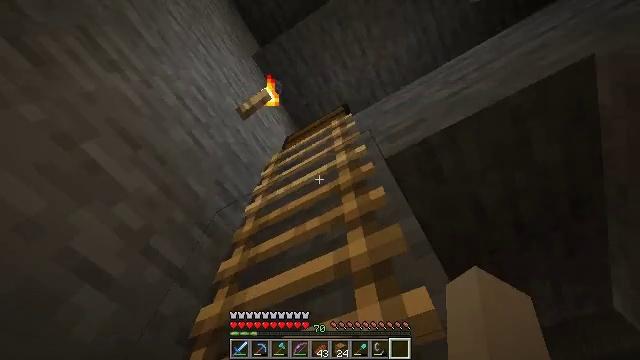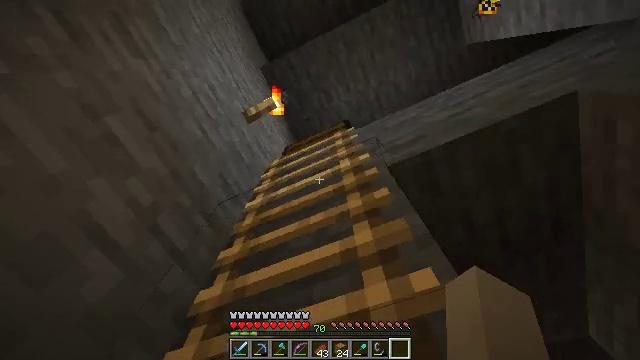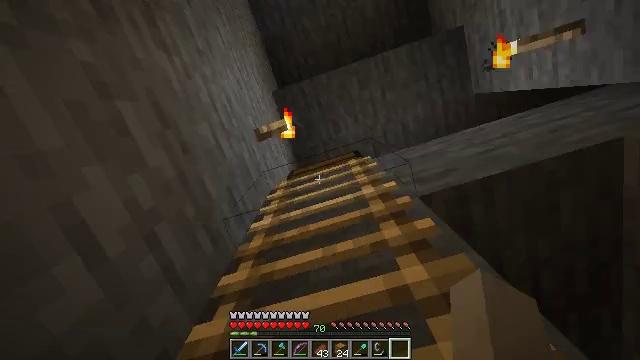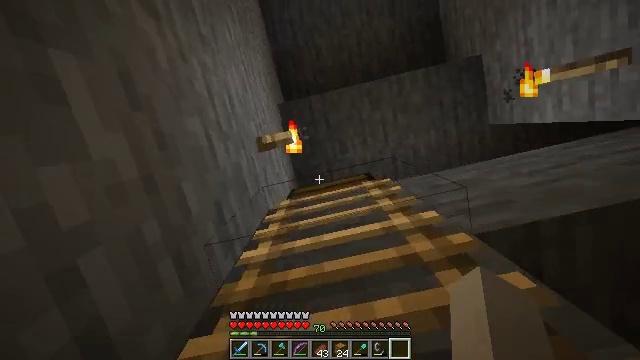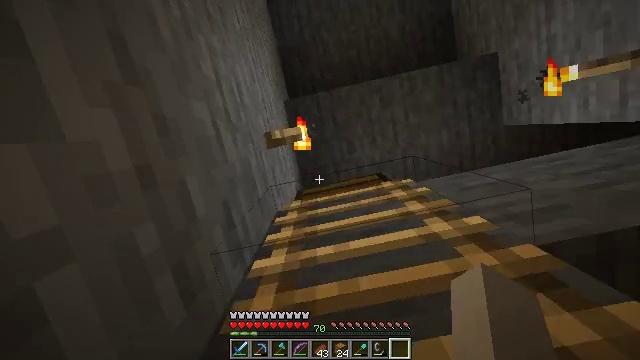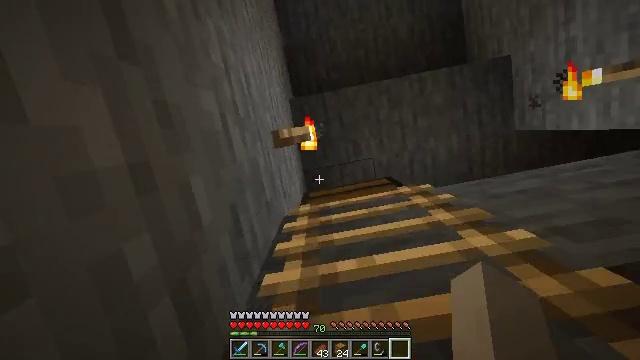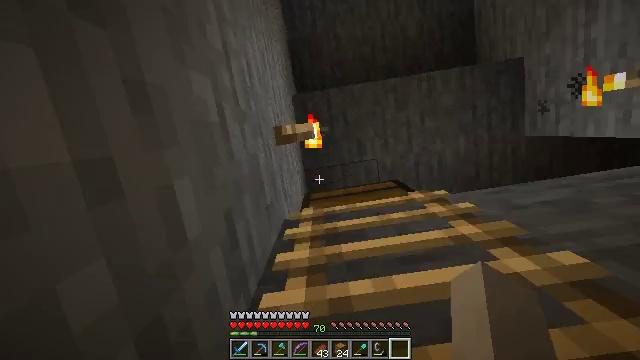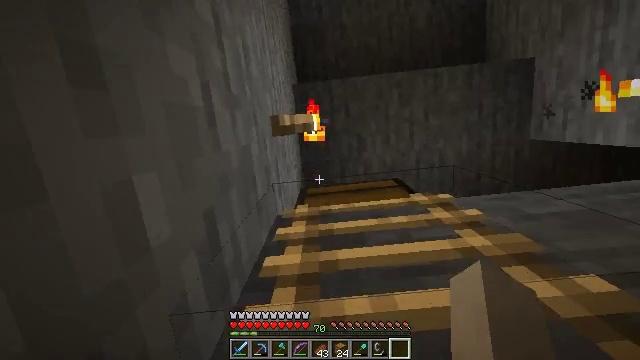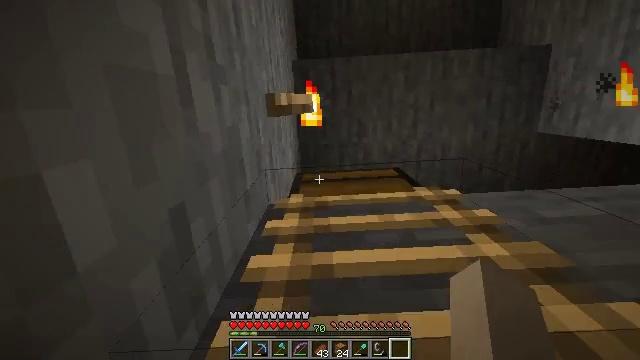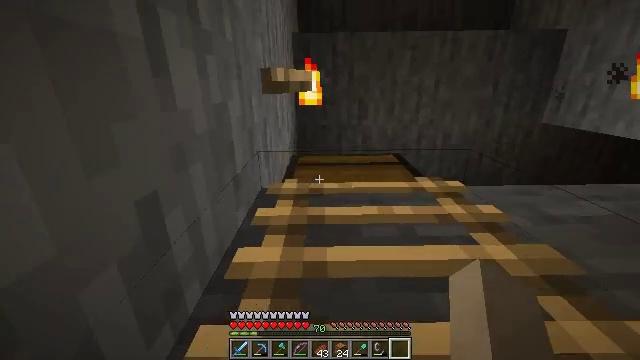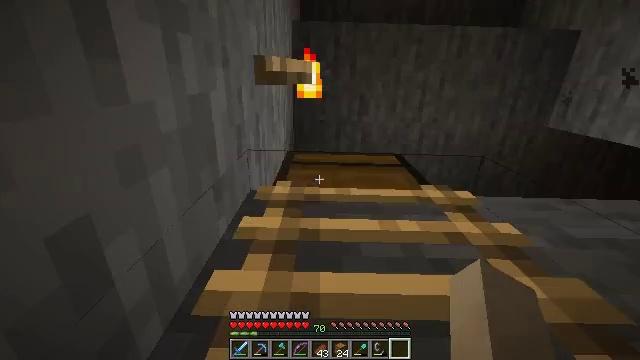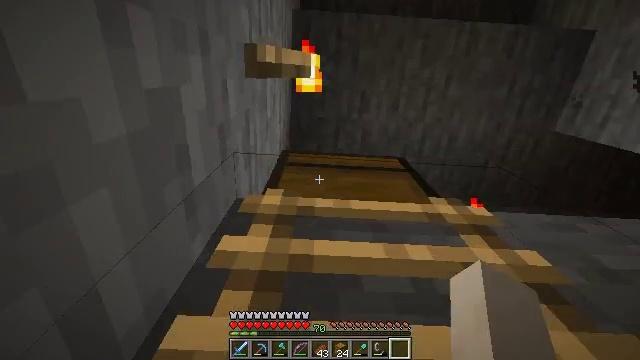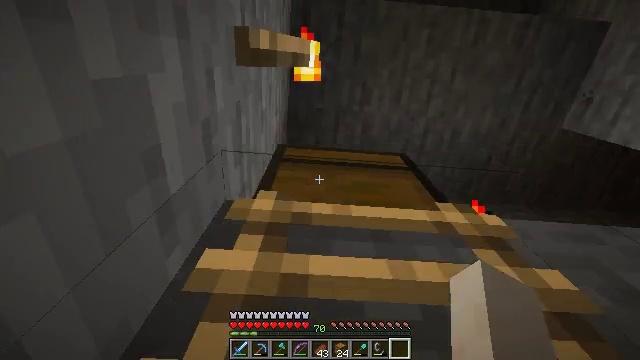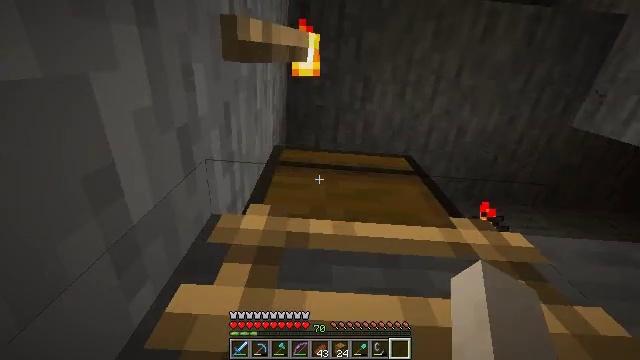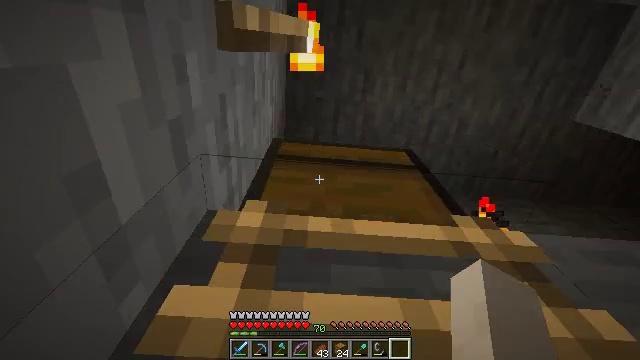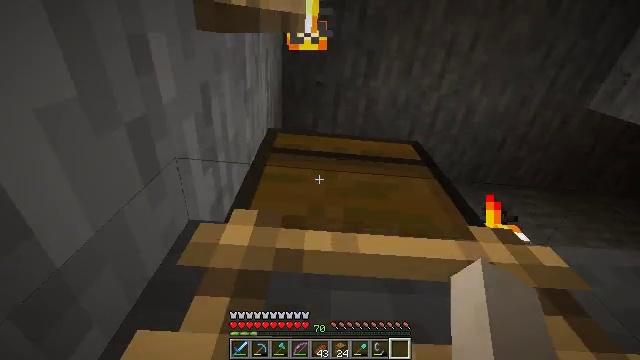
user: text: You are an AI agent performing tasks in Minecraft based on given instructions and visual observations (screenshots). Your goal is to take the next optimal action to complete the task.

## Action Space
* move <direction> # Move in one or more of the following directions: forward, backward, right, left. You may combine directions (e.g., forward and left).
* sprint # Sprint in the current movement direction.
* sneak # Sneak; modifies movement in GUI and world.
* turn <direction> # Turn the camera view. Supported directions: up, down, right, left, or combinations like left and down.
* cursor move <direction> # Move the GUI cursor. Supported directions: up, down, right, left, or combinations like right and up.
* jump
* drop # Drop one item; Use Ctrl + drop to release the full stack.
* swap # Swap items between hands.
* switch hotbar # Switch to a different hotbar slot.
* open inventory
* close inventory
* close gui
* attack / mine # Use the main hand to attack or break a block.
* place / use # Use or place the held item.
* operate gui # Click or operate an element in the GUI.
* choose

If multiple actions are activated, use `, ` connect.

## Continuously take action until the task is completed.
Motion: motion action
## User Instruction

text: Gather the chest from its place.
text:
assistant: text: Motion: move forward and move left, turn right and up
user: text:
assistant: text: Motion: move forward and move left, turn right and up, jump
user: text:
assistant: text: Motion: move forward, turn right and up, jump
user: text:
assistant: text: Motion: move forward, jump
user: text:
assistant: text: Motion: move forward, turn right, jump
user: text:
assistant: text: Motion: move forward, turn right
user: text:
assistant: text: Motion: move forward, turn right and down
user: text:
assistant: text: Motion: move forward, turn right and down
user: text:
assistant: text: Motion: move forward, turn right and down
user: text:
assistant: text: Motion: move forward, turn right and down
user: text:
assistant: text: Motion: move forward, turn right and down
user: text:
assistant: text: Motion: move forward, turn right and down
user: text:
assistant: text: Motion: move forward, turn down
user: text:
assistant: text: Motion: move forward, turn down
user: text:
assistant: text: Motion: move forward, turn down
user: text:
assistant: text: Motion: move forward, turn down, use / place
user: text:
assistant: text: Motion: move forward, use / place
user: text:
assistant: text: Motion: turn down, use / place
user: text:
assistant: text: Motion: no_op
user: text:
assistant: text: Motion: no_op
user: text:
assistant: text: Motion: turn up
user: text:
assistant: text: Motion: use / place
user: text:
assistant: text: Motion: use / place
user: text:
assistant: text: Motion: use / place
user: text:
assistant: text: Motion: turn up
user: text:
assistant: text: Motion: turn up
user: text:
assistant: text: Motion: turn up
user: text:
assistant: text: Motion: turn down
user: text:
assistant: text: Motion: no_op
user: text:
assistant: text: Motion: no_op